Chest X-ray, AP view. Patient: 73 years old, sex M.
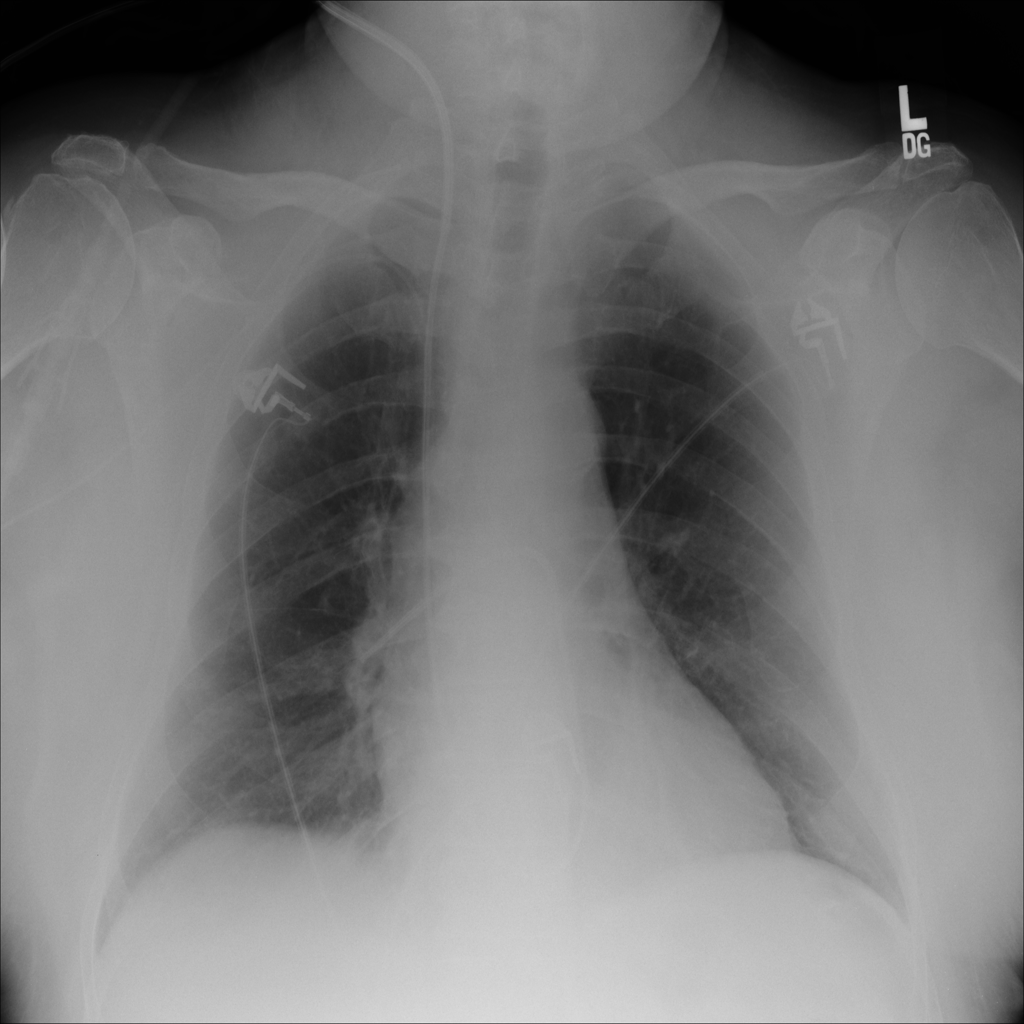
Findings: No Finding